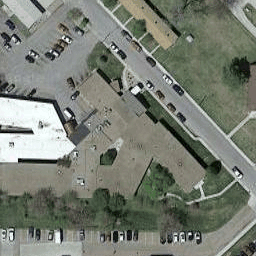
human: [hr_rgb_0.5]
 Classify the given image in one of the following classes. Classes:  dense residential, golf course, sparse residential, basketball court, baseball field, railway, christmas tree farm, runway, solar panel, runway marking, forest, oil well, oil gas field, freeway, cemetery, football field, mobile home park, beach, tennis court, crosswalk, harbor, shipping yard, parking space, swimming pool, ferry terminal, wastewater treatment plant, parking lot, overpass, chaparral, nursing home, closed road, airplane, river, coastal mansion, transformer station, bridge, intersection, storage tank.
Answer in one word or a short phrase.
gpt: nursing home